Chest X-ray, AP view. Patient: 21 years old, sex M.
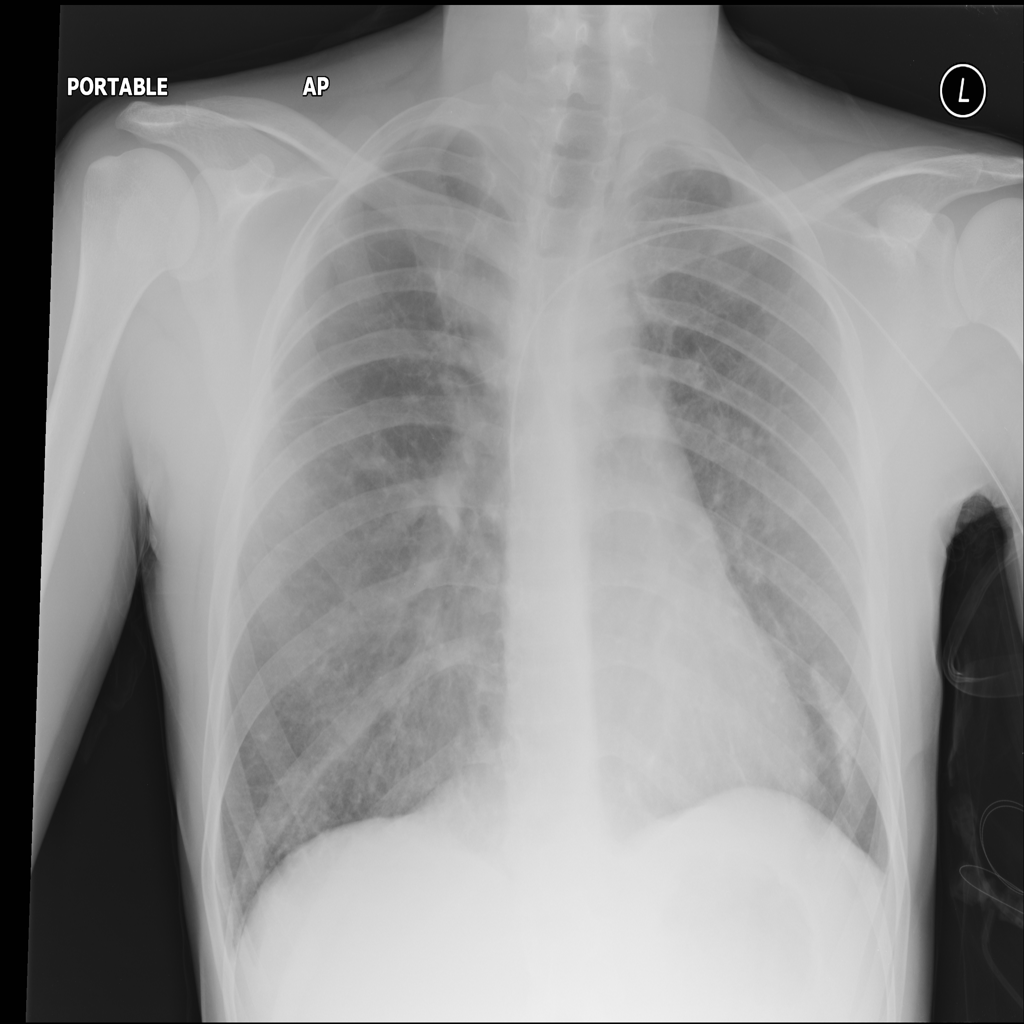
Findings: No Finding